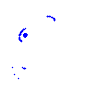
Particle: proton